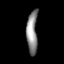
Tissue: lung
Cell type: Pericytes
Senescence score: 0.5446
Nuclear area (px): 463
Mean DAPI intensity: 139.015